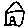
Label: house